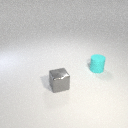
small cyan rubber cylinder to the right of small gray metal cube